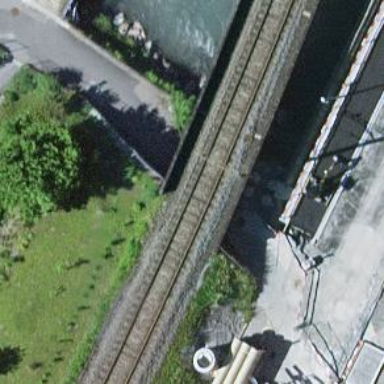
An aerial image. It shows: Retaining wall.